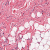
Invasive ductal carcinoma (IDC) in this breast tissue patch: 0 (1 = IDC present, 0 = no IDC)